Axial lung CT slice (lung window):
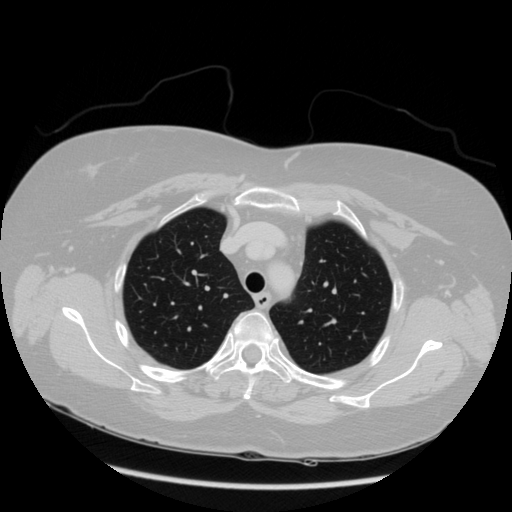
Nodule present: no